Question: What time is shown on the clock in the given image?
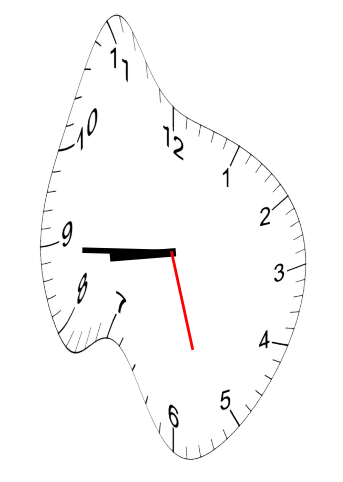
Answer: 08:44:27